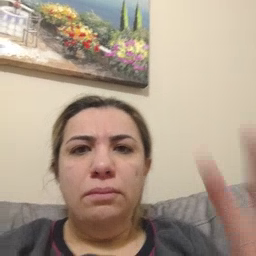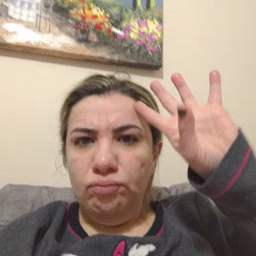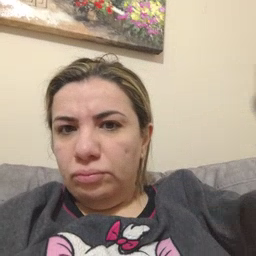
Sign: pretend